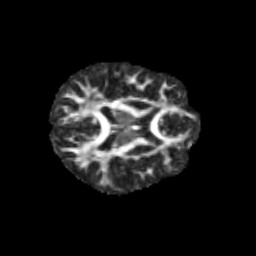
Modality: FA
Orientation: axial
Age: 11
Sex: male
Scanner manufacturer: siemens
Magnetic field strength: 3 T
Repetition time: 3.8 s
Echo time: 0.07 s